Question: I have a simple convert's imagemagicks command-line which I want to mimic with PHP's Imagick class:
'''
convert \( "image1.jpg" \) \( -size 1x256 gradient:white-black -rotate 90 -fx "floor(u*10+0.5)/10" \) "temp1.jpg"'
'''
That line outputs 2 images: 'temp1-0.jpg' which is just a copy of 'image1.jpg' and 'temp1-1.jpg' which is this one:
As you can see it's a simple gradient image with an effect that makes the gradient not that smooth. And that works perfectly with the command-line imagemagick.
Although when I try to mimic that line with PHP, it does everything correct but the '-fx' part. The code is the following:
'''
$canvas = new Imagick();
$canvas->newImage(1, 256, "white", "jpg");
$gradient = new Imagick();
$gradient->newPseudoImage(1, 256, "gradient:white-black");
$canvas->compositeImage( $gradient, imagick::COMPOSITE_OVER, 0, 0 );
$canvas->rotateImage(new ImagickPixel(), 90);
$canvas->fxImage("floor(s*10+0.5)/10");
header( "Content-Type: image/jpg" );
echo $canvas;
'''
Like I said, it doesn't reproduce the 'fx' part but rather a normal white-to-black gradient.
I'm new to Imagemagick but I've tried to apply a much simpler effect with that function 'u+10' but still the effect won't be seen.
Am I missing something to make 'fxImage()' work properly?
Is there a workaround for an effect like that?
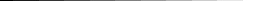
Answer: It looks like it's a bug in the Imagick library - The image is actually available, but as the return value of the function.
'''
$canvas = new Imagick();
$canvas->newImage(1, 256, "white", "jpg");
$gradient = new Imagick();
$gradient->newPseudoImage(1, 256, "gradient:white-black");
$canvas->compositeImage( $gradient, imagick::COMPOSITE_OVER, 0, 0 );
$canvas->rotateImage(new ImagickPixel(), 90);
$fxImage = $canvas->fxImage("floor(s*10+0.5)/10");
$fxImage->setImageFormat('jpg');
header( "Content-Type: image/jpg" );
echo $fxImage;
'''
Produces an image with a stepped gradient.
I've opened an issue for this on the Imagick github page.